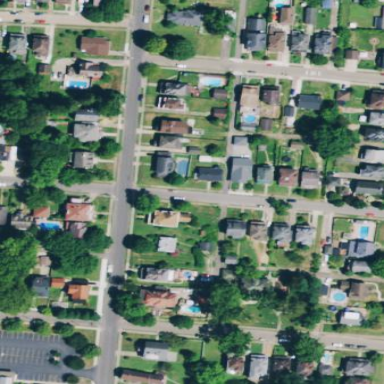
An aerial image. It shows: Sidewalk.